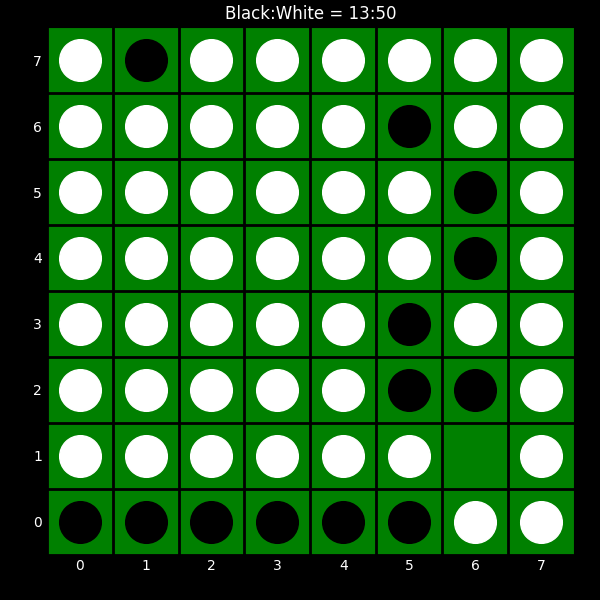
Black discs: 13
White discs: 50